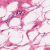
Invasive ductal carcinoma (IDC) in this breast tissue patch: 0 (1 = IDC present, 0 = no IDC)